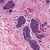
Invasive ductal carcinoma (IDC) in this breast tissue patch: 0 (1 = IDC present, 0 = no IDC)